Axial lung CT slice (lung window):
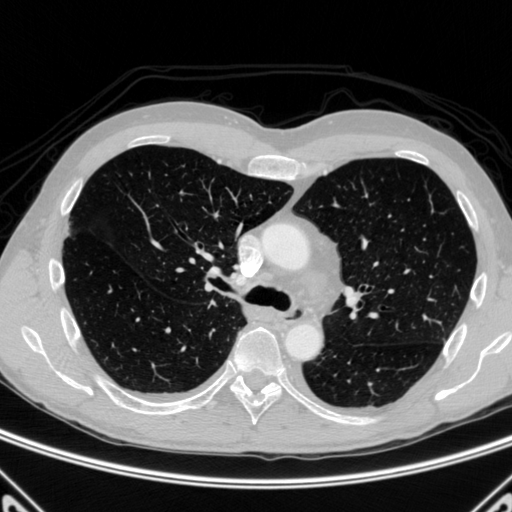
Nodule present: no